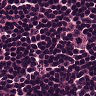
Metastatic tissue present: no